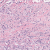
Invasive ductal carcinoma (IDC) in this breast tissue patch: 1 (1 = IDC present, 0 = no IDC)